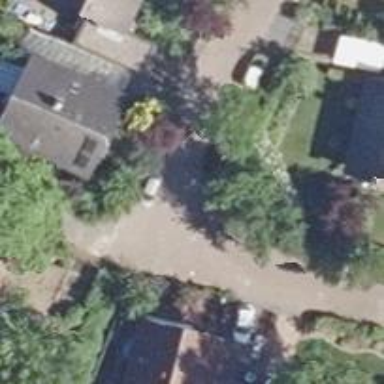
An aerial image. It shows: Living street.